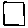
Label: square